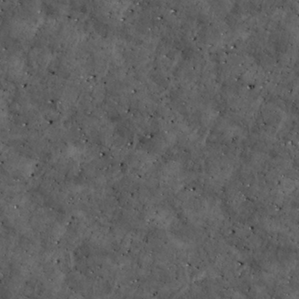
Label: non_frost